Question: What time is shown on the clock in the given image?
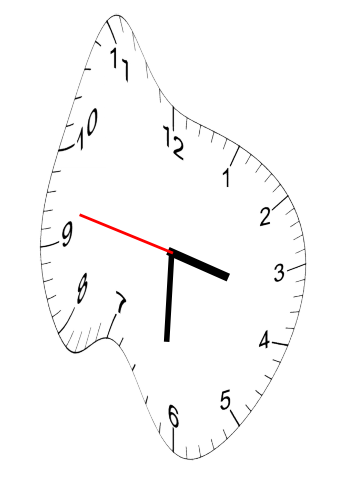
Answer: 03:30:47